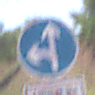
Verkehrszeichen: VorgeschriebeneFahrtrichtungGeradeausOderLinks
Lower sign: SonstigeFahrzeugePersonengruppenFrei3
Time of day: Midday
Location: Outdoor (RoadRail)
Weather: Clear
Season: NotSpecified
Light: Natural